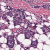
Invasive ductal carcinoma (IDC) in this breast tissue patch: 0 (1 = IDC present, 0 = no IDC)